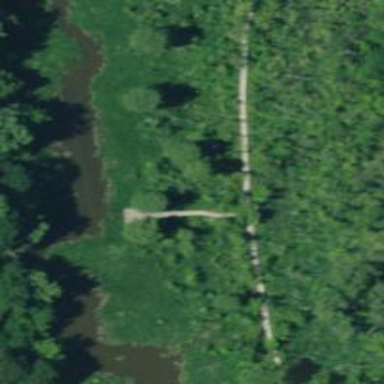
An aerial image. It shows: Footway on bridge.